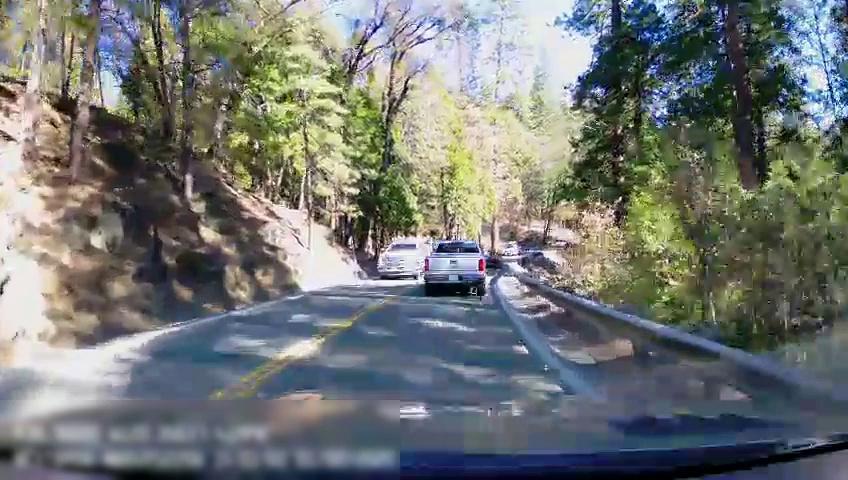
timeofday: Day
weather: Sunny
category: Drivable Space
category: Drivable Space
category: Vehicles | Truck
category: Vehicles | Car
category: Vehicles | Truck
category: Lanes | Opposite Lane
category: Lanes | Current Lane
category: Lanes | Opposite Lane
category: Lanes | Current Lane